Question: I am having trouble with the width of a div not resizing when it's dynamic content is loaded.

As you can see in this screenshot, that the first few divs do not get the width of it's dynamically loaded child images. But as you can see, the later divs that are loaded after the server have time to render the child images DO get the child width.
The site is based on Masonry. I have been trying to solve this problem with a masonry method called:
'''
$('.masonry-container').masonry('reloadItems')
'''
but it is not working.
I have also tried:
'''
window.location.reload()
'''
but all that does is reload the page.
Any thoughts?
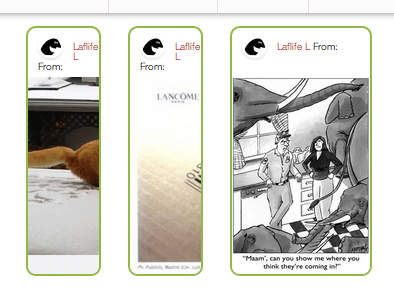
Answer: > If your layout has images, you probably need to use imagesLoaded.
<URL>